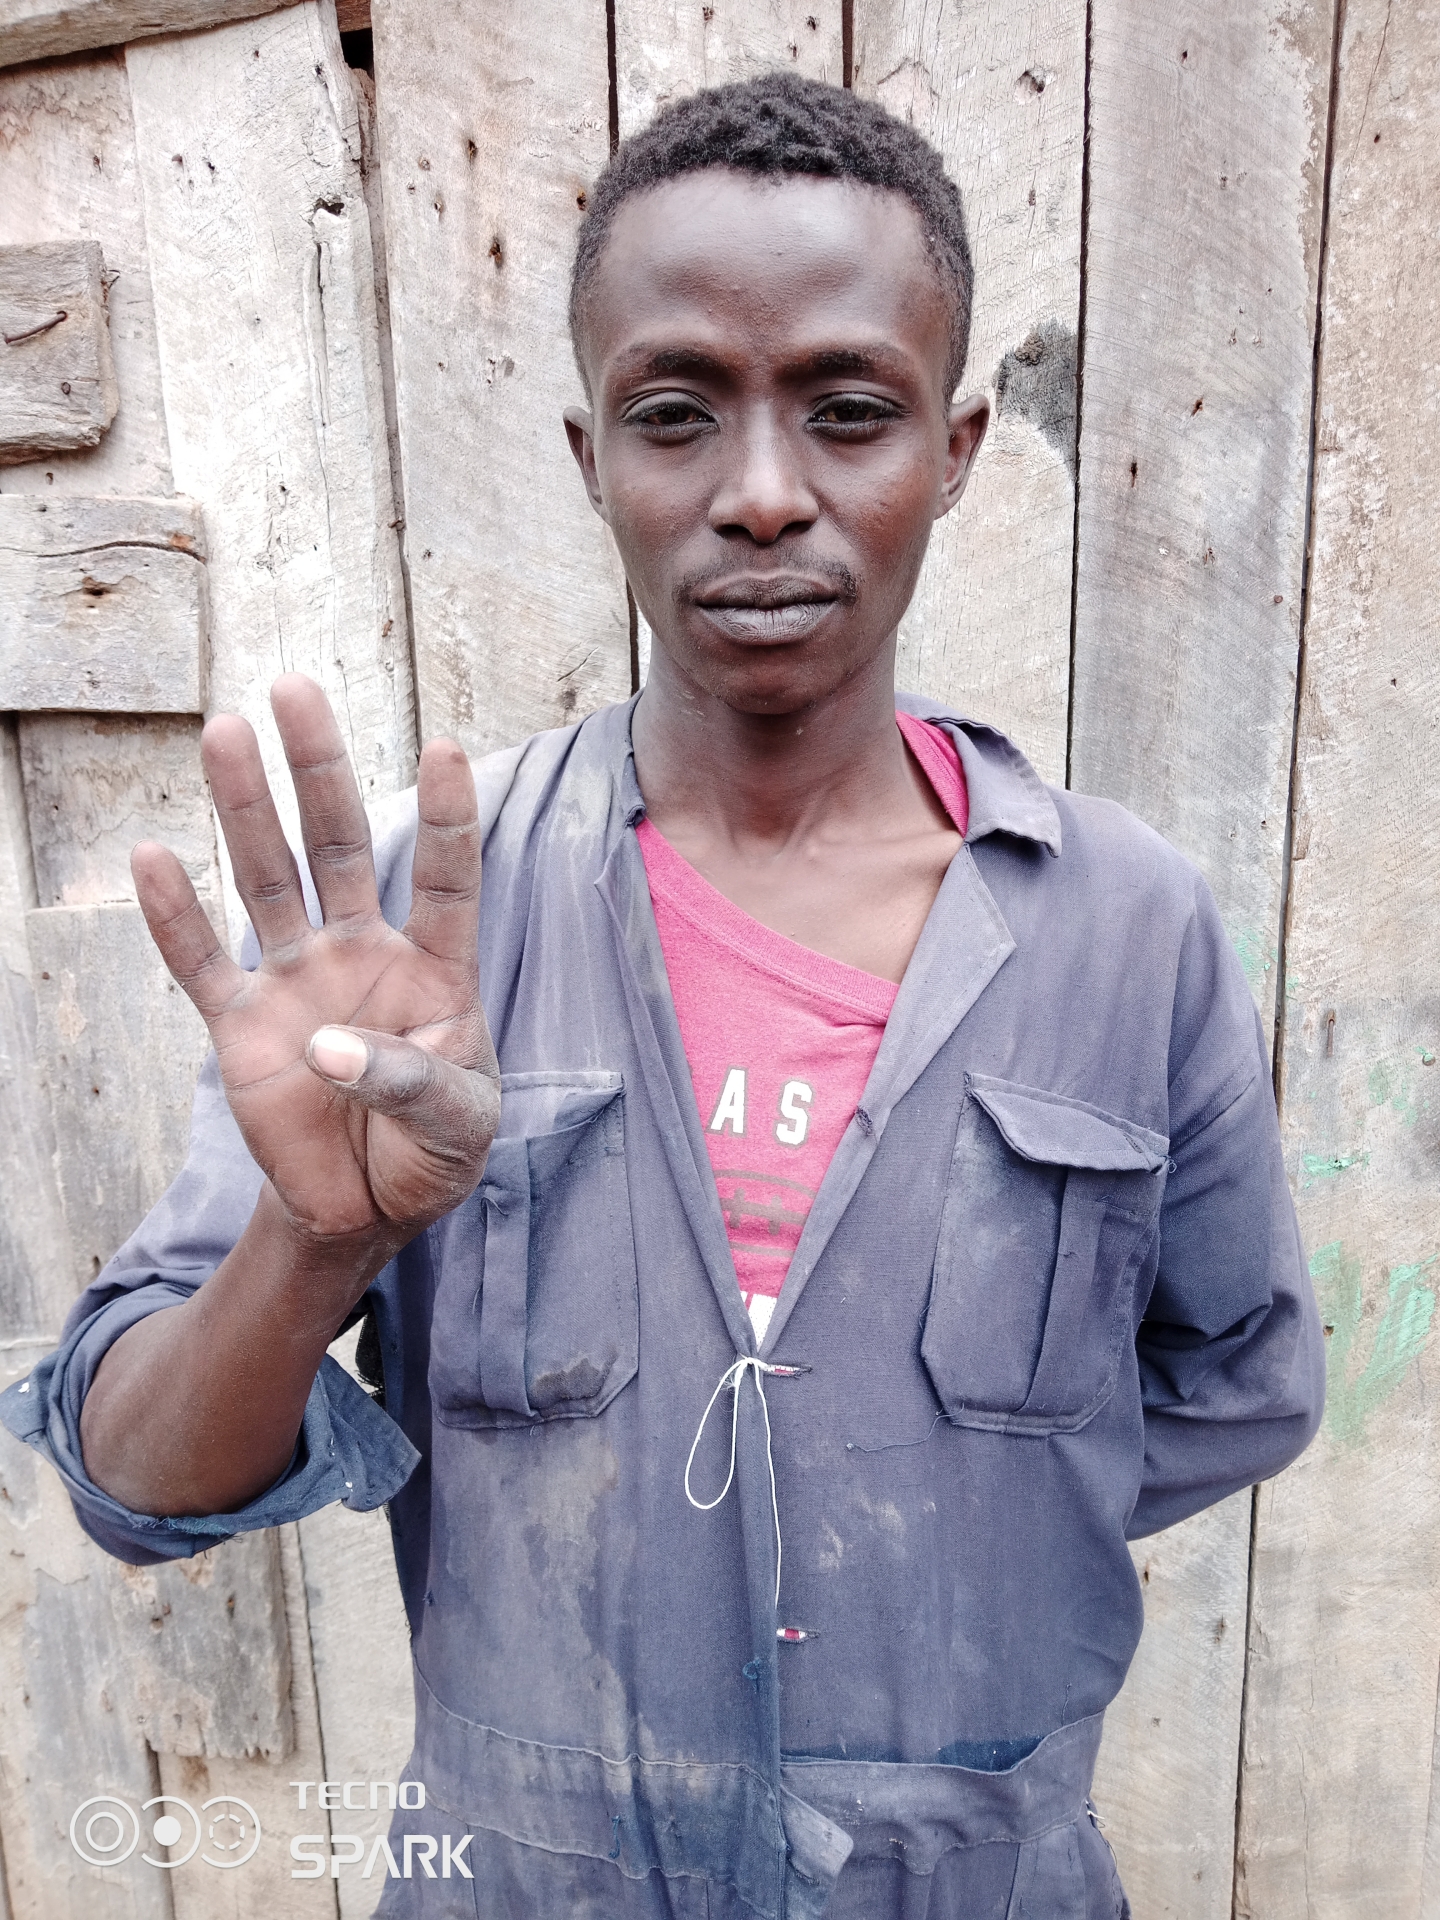
Label: clear